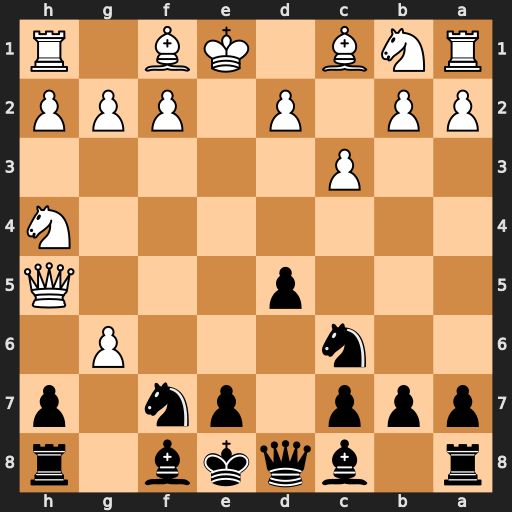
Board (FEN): r1bqkb1r/ppp1pn1p/2n3P1/3p3Q/7N/2P5/PP1P1PPP/RNB1KB1R
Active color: b
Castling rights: KQkq
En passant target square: -
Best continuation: hxg6 Qxg6 Rxh4